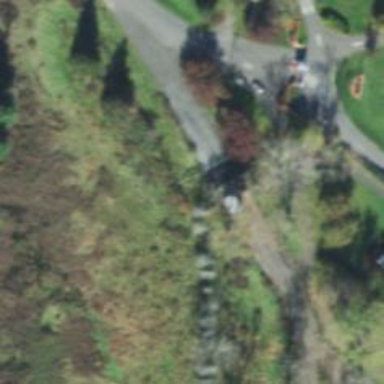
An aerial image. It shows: Driveway for service vehicles.